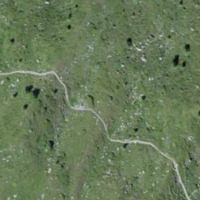
EUNIS habitat code: 26
Species observed at this site:
Silene acaulis
Vaccinium uliginosum